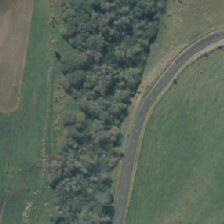
Land cover: deciduous_hardwood